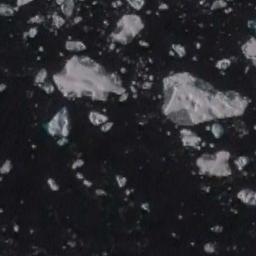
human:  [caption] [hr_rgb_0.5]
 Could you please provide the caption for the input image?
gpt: There are many ice on the black sea .

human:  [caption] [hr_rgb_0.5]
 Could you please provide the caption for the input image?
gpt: Some ice hummocks and some small pieces of ice sea float in the deep blue sea .

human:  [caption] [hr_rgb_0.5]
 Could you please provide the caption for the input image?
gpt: Many ice cubes of various sizes are scattered floating on the blue sea .

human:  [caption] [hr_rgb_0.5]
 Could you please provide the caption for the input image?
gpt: There are sea ice of different sizes .

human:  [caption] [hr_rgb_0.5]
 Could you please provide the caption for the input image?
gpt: There are many pieces of sea ice .